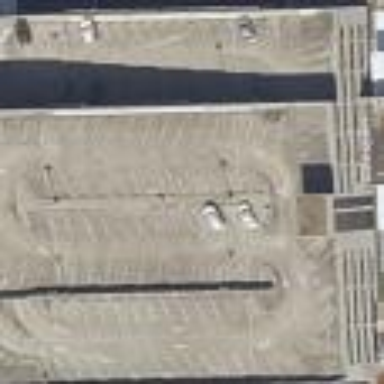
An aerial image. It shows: Multi-storey parking facility.